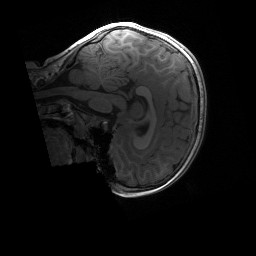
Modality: T1w
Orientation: sagittal
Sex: female
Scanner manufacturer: siemens
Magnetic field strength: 3 T
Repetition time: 1.9 s
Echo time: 0.00243 s